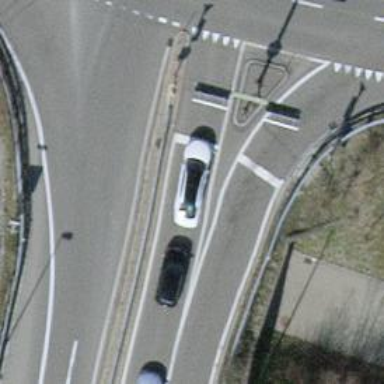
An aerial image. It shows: Road with traffic signals.